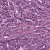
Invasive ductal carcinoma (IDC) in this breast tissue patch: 1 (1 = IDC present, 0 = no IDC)